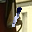
Label: 1